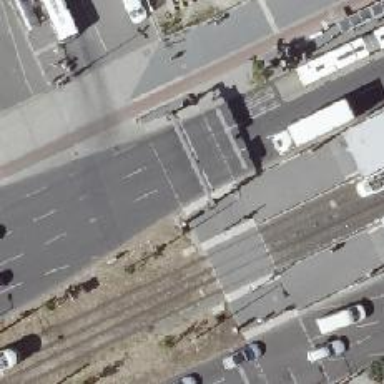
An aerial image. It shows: Traffic island located on footway.